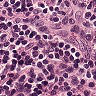
Metastatic tissue present: no